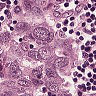
Metastatic tissue present: yes